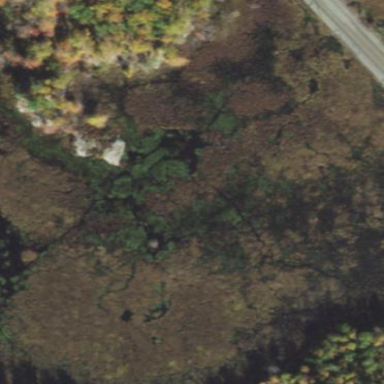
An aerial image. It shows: Marsh wetland.